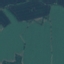
Land use / land cover class: AnnualCrop